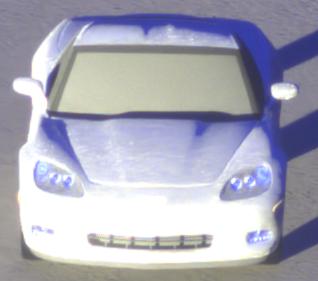
Make: Chevrolet
Model: Corvette Coupé
Detailed model: Corvette (C6) Coupé
Model produced from: 2005/02
Model produced until: 2008/03
Doors: 3
Color: white
Road condition: dry road
Daytime: sunrise or sunset
Contrast: high contrast